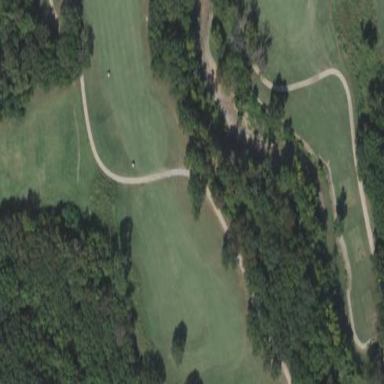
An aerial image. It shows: Scenic golf fairway.